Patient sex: M
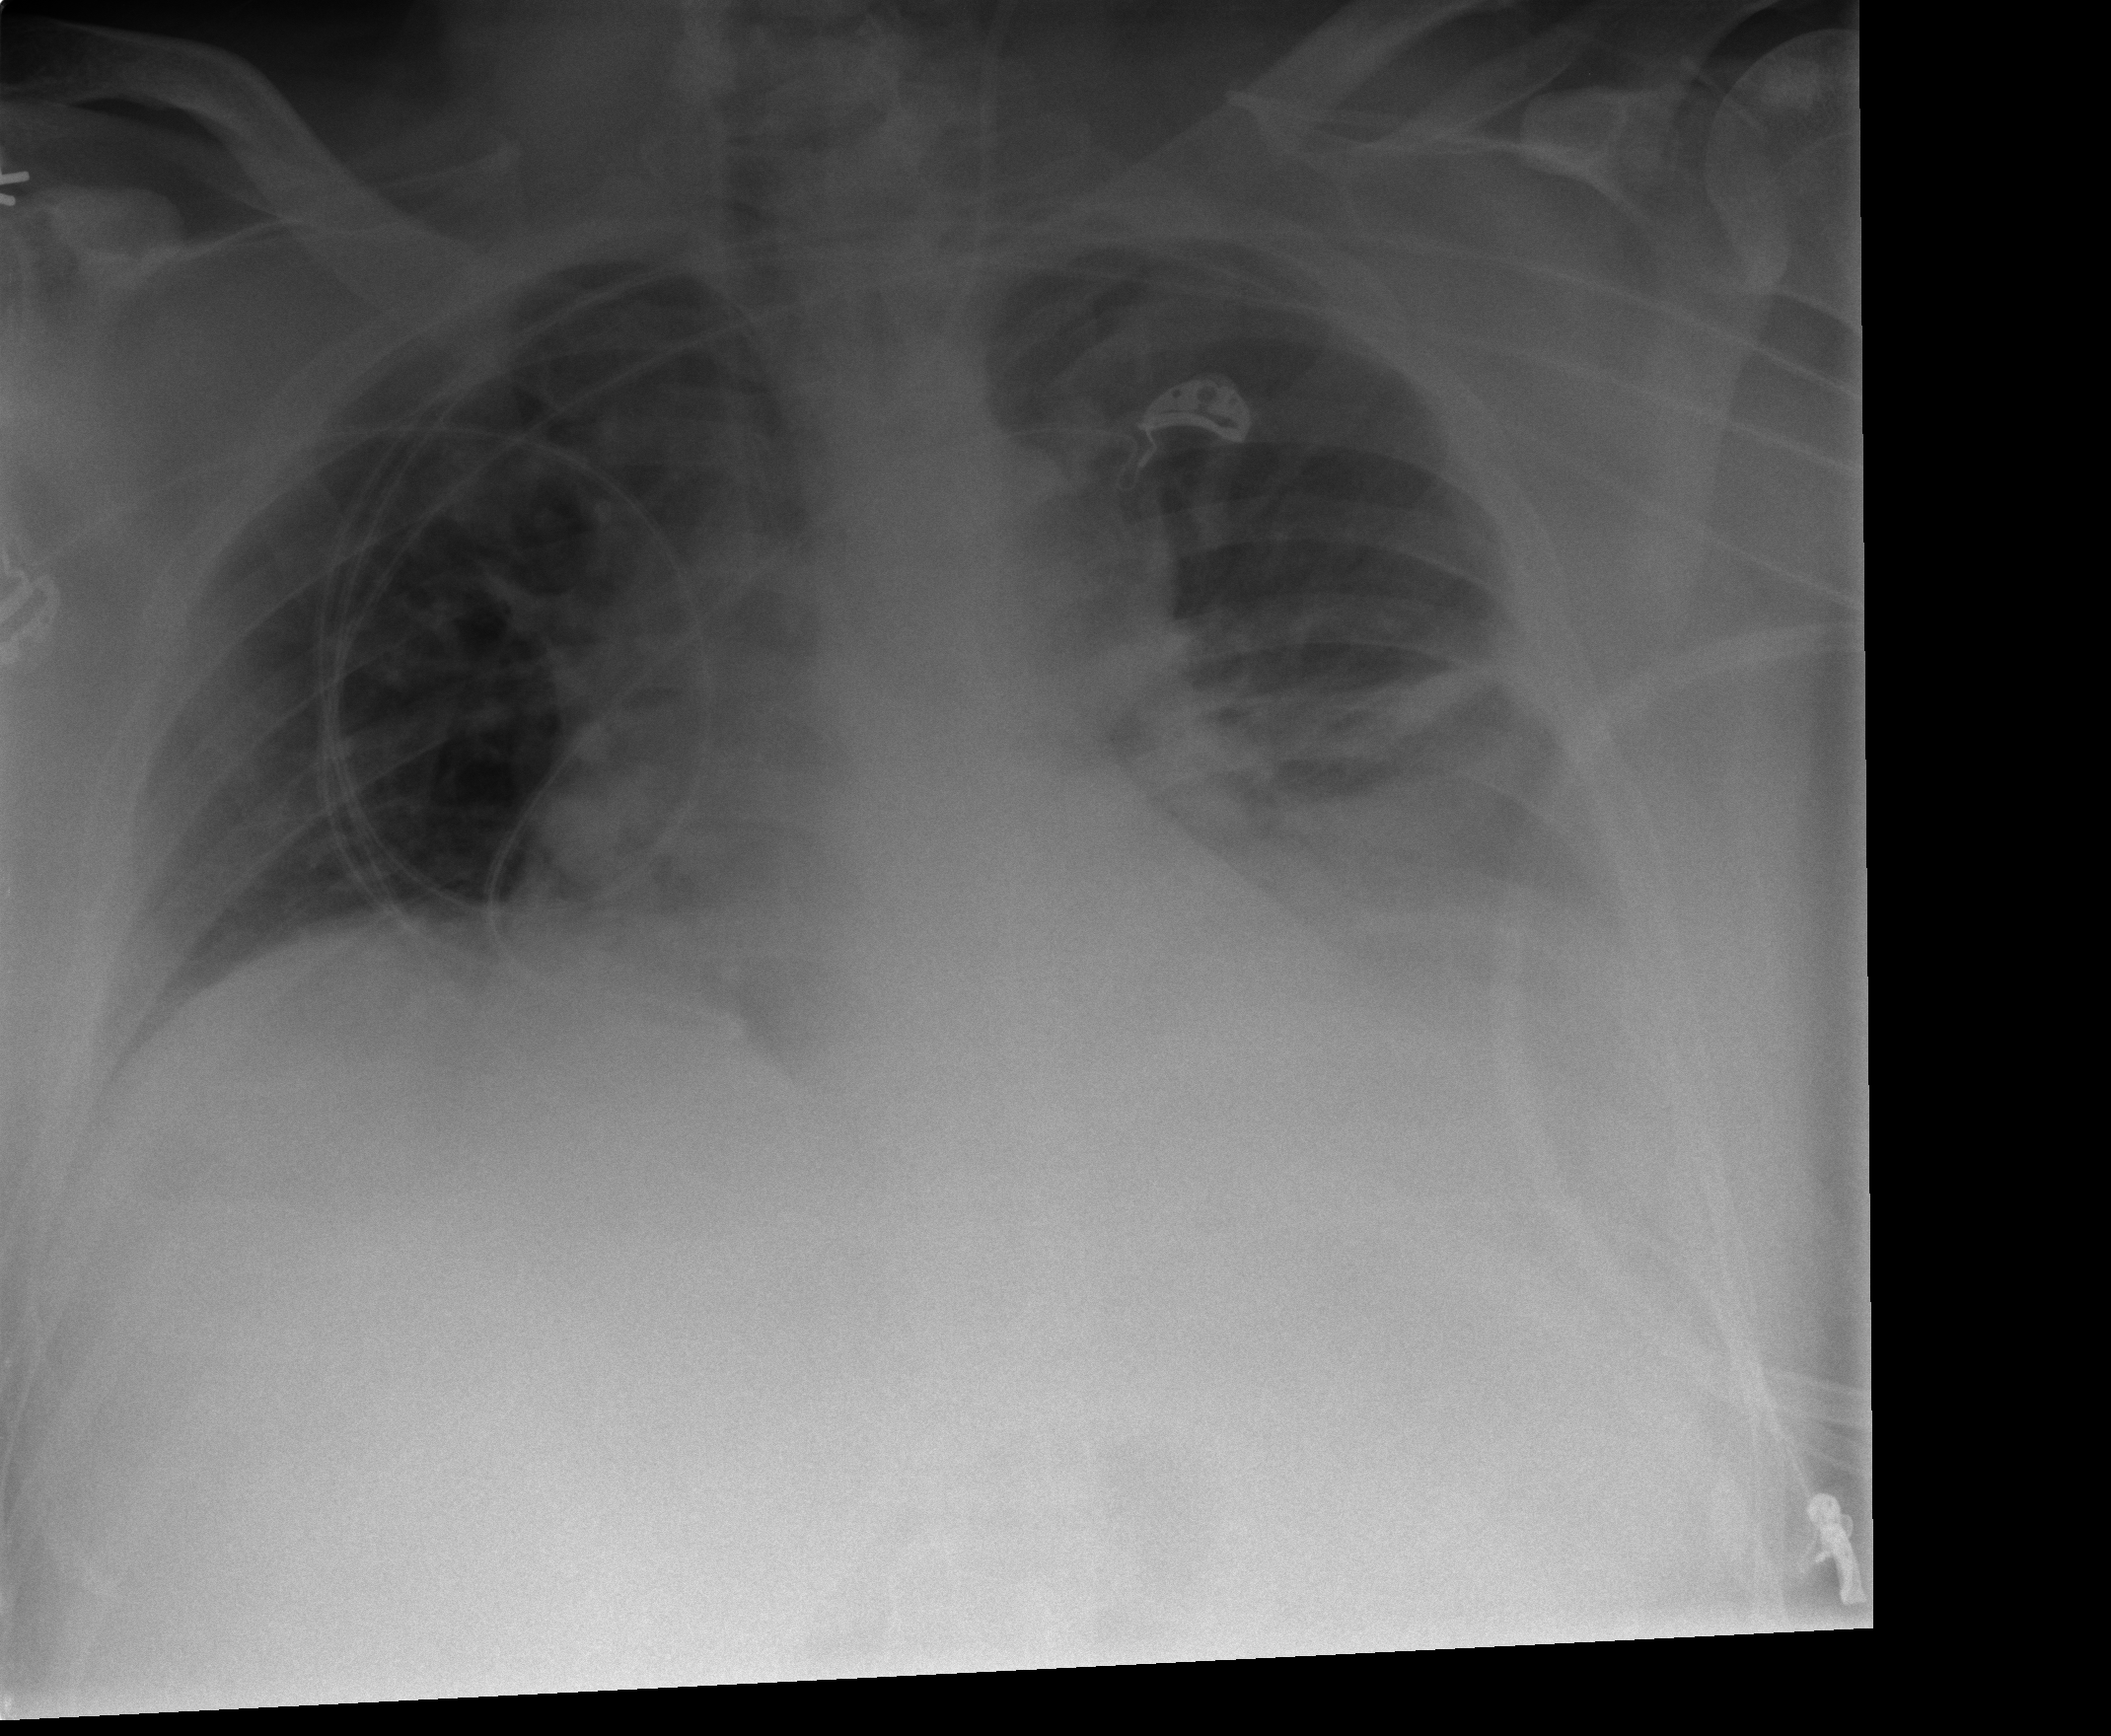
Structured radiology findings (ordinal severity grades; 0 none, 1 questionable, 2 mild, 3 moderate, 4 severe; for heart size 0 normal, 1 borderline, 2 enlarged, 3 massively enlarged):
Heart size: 2
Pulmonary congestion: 2
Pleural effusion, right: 1
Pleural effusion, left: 3
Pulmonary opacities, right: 1
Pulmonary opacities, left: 2
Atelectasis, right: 2
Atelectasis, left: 3